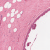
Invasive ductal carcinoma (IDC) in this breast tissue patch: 0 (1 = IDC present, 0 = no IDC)